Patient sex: M
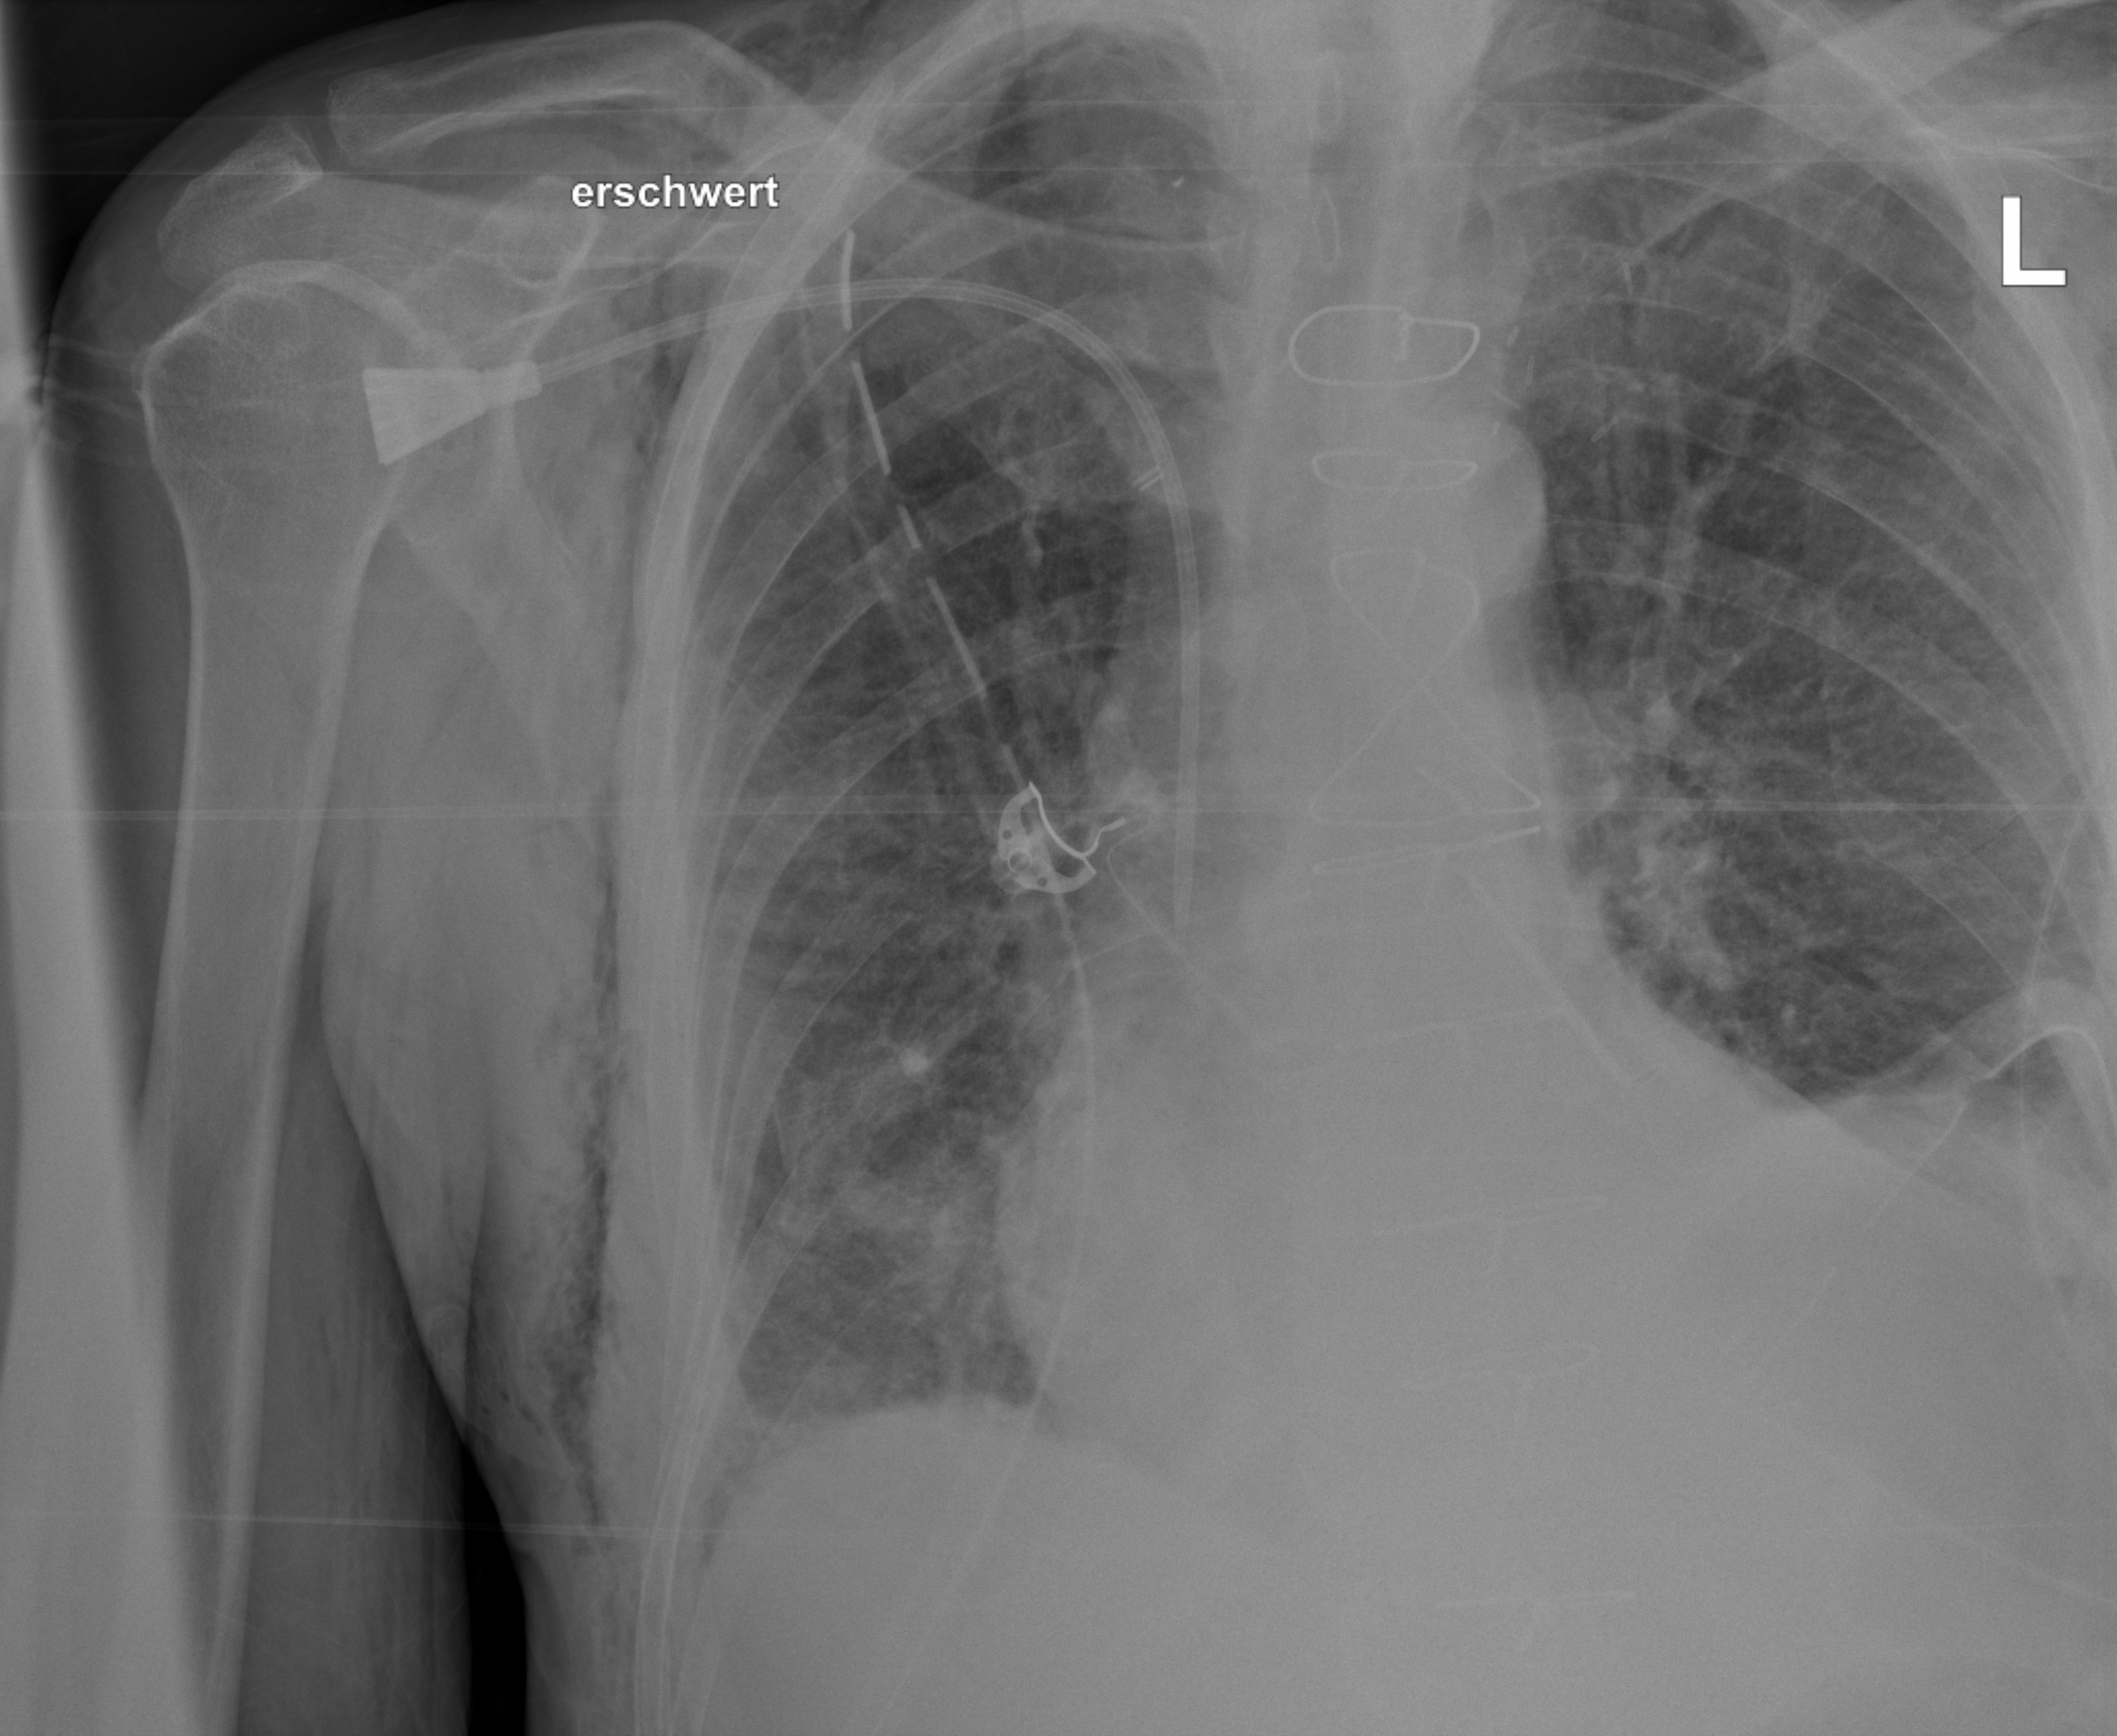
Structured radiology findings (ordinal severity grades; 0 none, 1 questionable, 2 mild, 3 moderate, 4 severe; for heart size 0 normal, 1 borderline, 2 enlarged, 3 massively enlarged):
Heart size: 0
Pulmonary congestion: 0
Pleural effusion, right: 0
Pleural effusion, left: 2
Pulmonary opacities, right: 0
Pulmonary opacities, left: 0
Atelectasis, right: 2
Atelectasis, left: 2